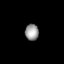
Tissue: lung
Cell type: T cells
Senescence score: 0.1125
Nuclear area (px): 215
Mean DAPI intensity: 154.209